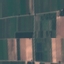
Land use / land cover class: PermanentCrop